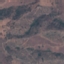
Land use / land cover: HerbaceousVegetation